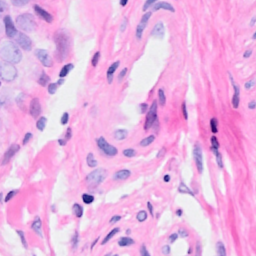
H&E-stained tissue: Breast